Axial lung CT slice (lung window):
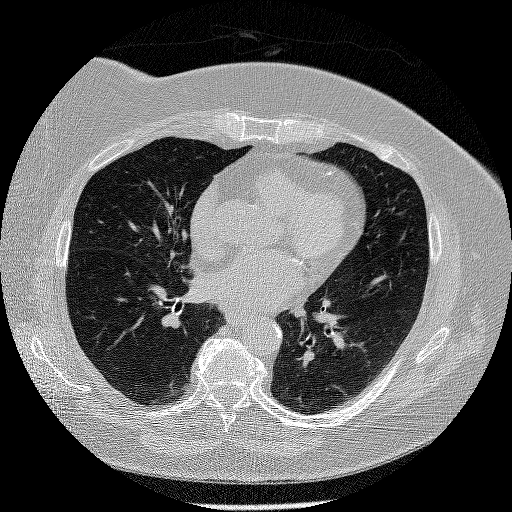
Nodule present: no